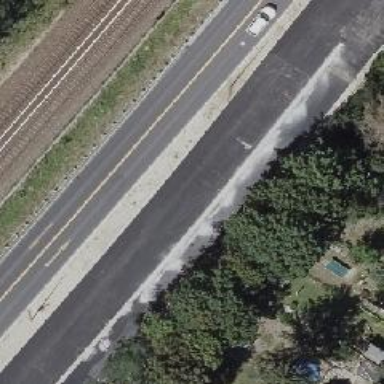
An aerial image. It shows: Asphalt road classified as primary highway which is motorroad.